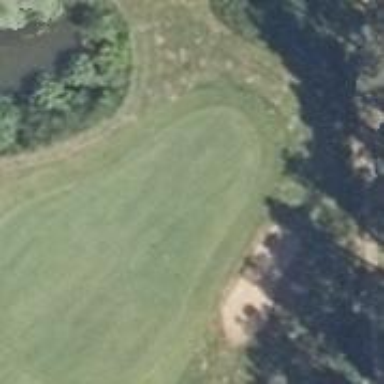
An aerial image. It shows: Golf green.